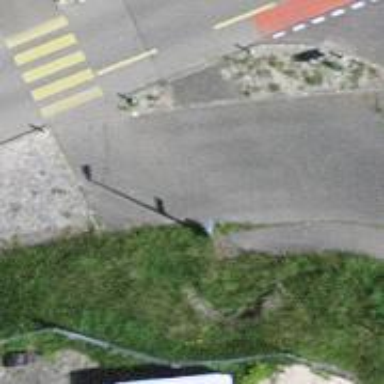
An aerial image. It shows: Bus stop with platform for public transport.